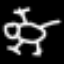
Label: frog